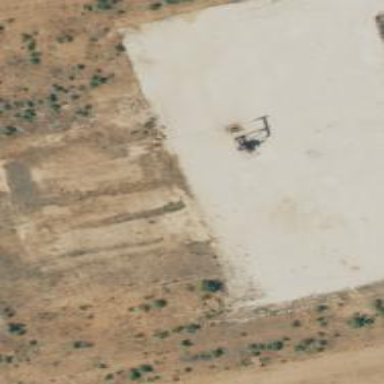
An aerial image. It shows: Petroleum well.